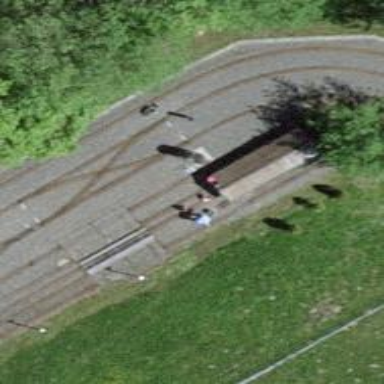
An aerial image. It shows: Miniature railway with single track.